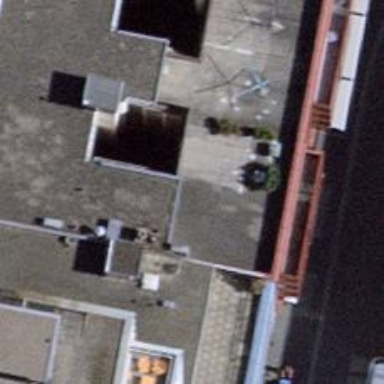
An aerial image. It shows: Bakery.